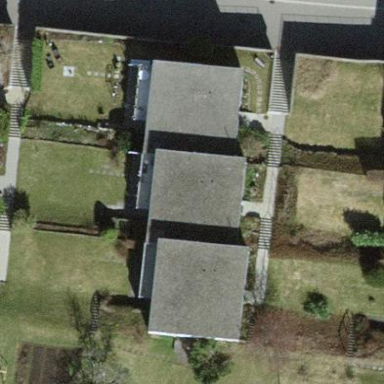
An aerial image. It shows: Terrace building with flat roof.